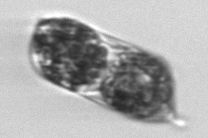
Label: Hemiaulus